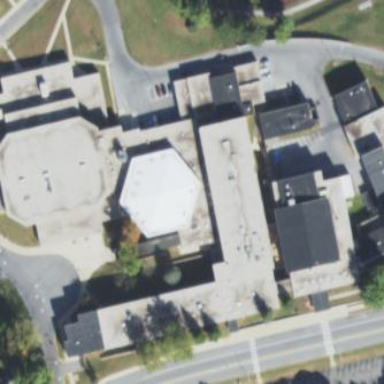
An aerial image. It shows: School building.